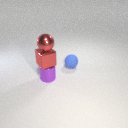
small blue rubber sphere to the right of small purple metal cylinder